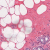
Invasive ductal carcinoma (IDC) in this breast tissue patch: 0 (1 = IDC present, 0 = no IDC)